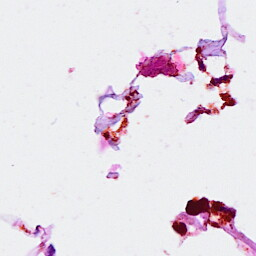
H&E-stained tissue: Breast